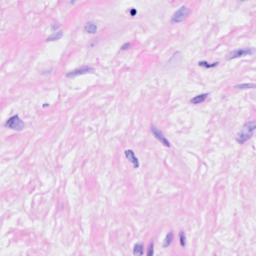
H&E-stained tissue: Breast